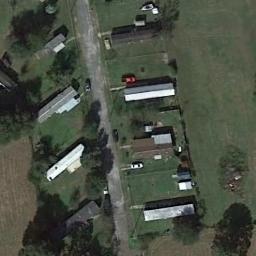
Label: residential